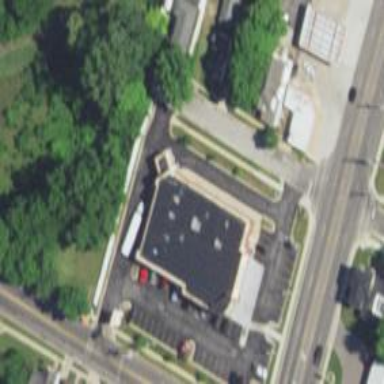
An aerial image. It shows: Pharmacy providing healthcare services.